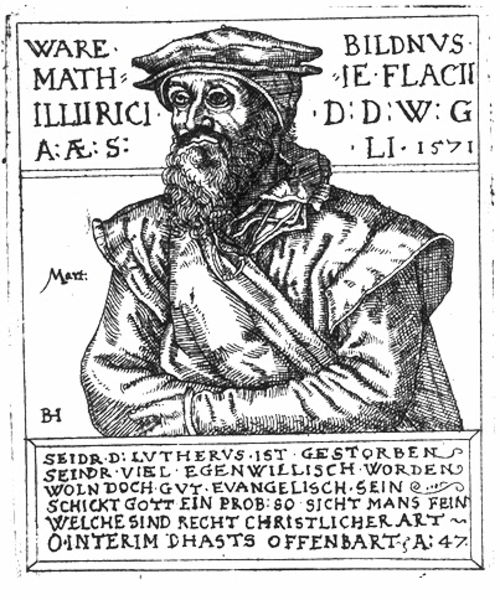
Titel: Bildnis des Matthias Flacius Illyricus
Künstler: Balthasar Jenichen
Institution: (Seriendruck)
Schlagwörter: hand, mann, schatten, umhang, weiß, grau, hut, licht, mund, nase, profil, schwarz, stützen, blick, alt, bart, jacke, kappe, mütze, arme, augen, bibel, falten, kragen, rahmen, vollbart, ärmel, bildnis, hände, portrait, porträt, auge, gewand, halbfigur, mantel, locken, renaissance, schultern, holzschnitt, schrift, wangen, grafik, graphik, lehnen, tafel, kartusche, inschrift, deutsch, blind, buch, druck, monogramm, schraffur, holzstich, stich, seite, illustration, schwarzweiß, text, buchstaben, augenringe, holzdruck, chwarz, mittelalter, luther, schriftrolle, kupferstich, erinnerung, huit, altdeutsch, latein, mathematik, frontispiz, evangelisch, martin, reformation, überschneidungen, druckschrift, datiert, martin luther, msnn, raddierung, memoria, flacius, grafiks, rubrik, 1571, memorialporträt